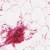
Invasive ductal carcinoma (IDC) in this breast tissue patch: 0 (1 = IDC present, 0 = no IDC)